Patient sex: F
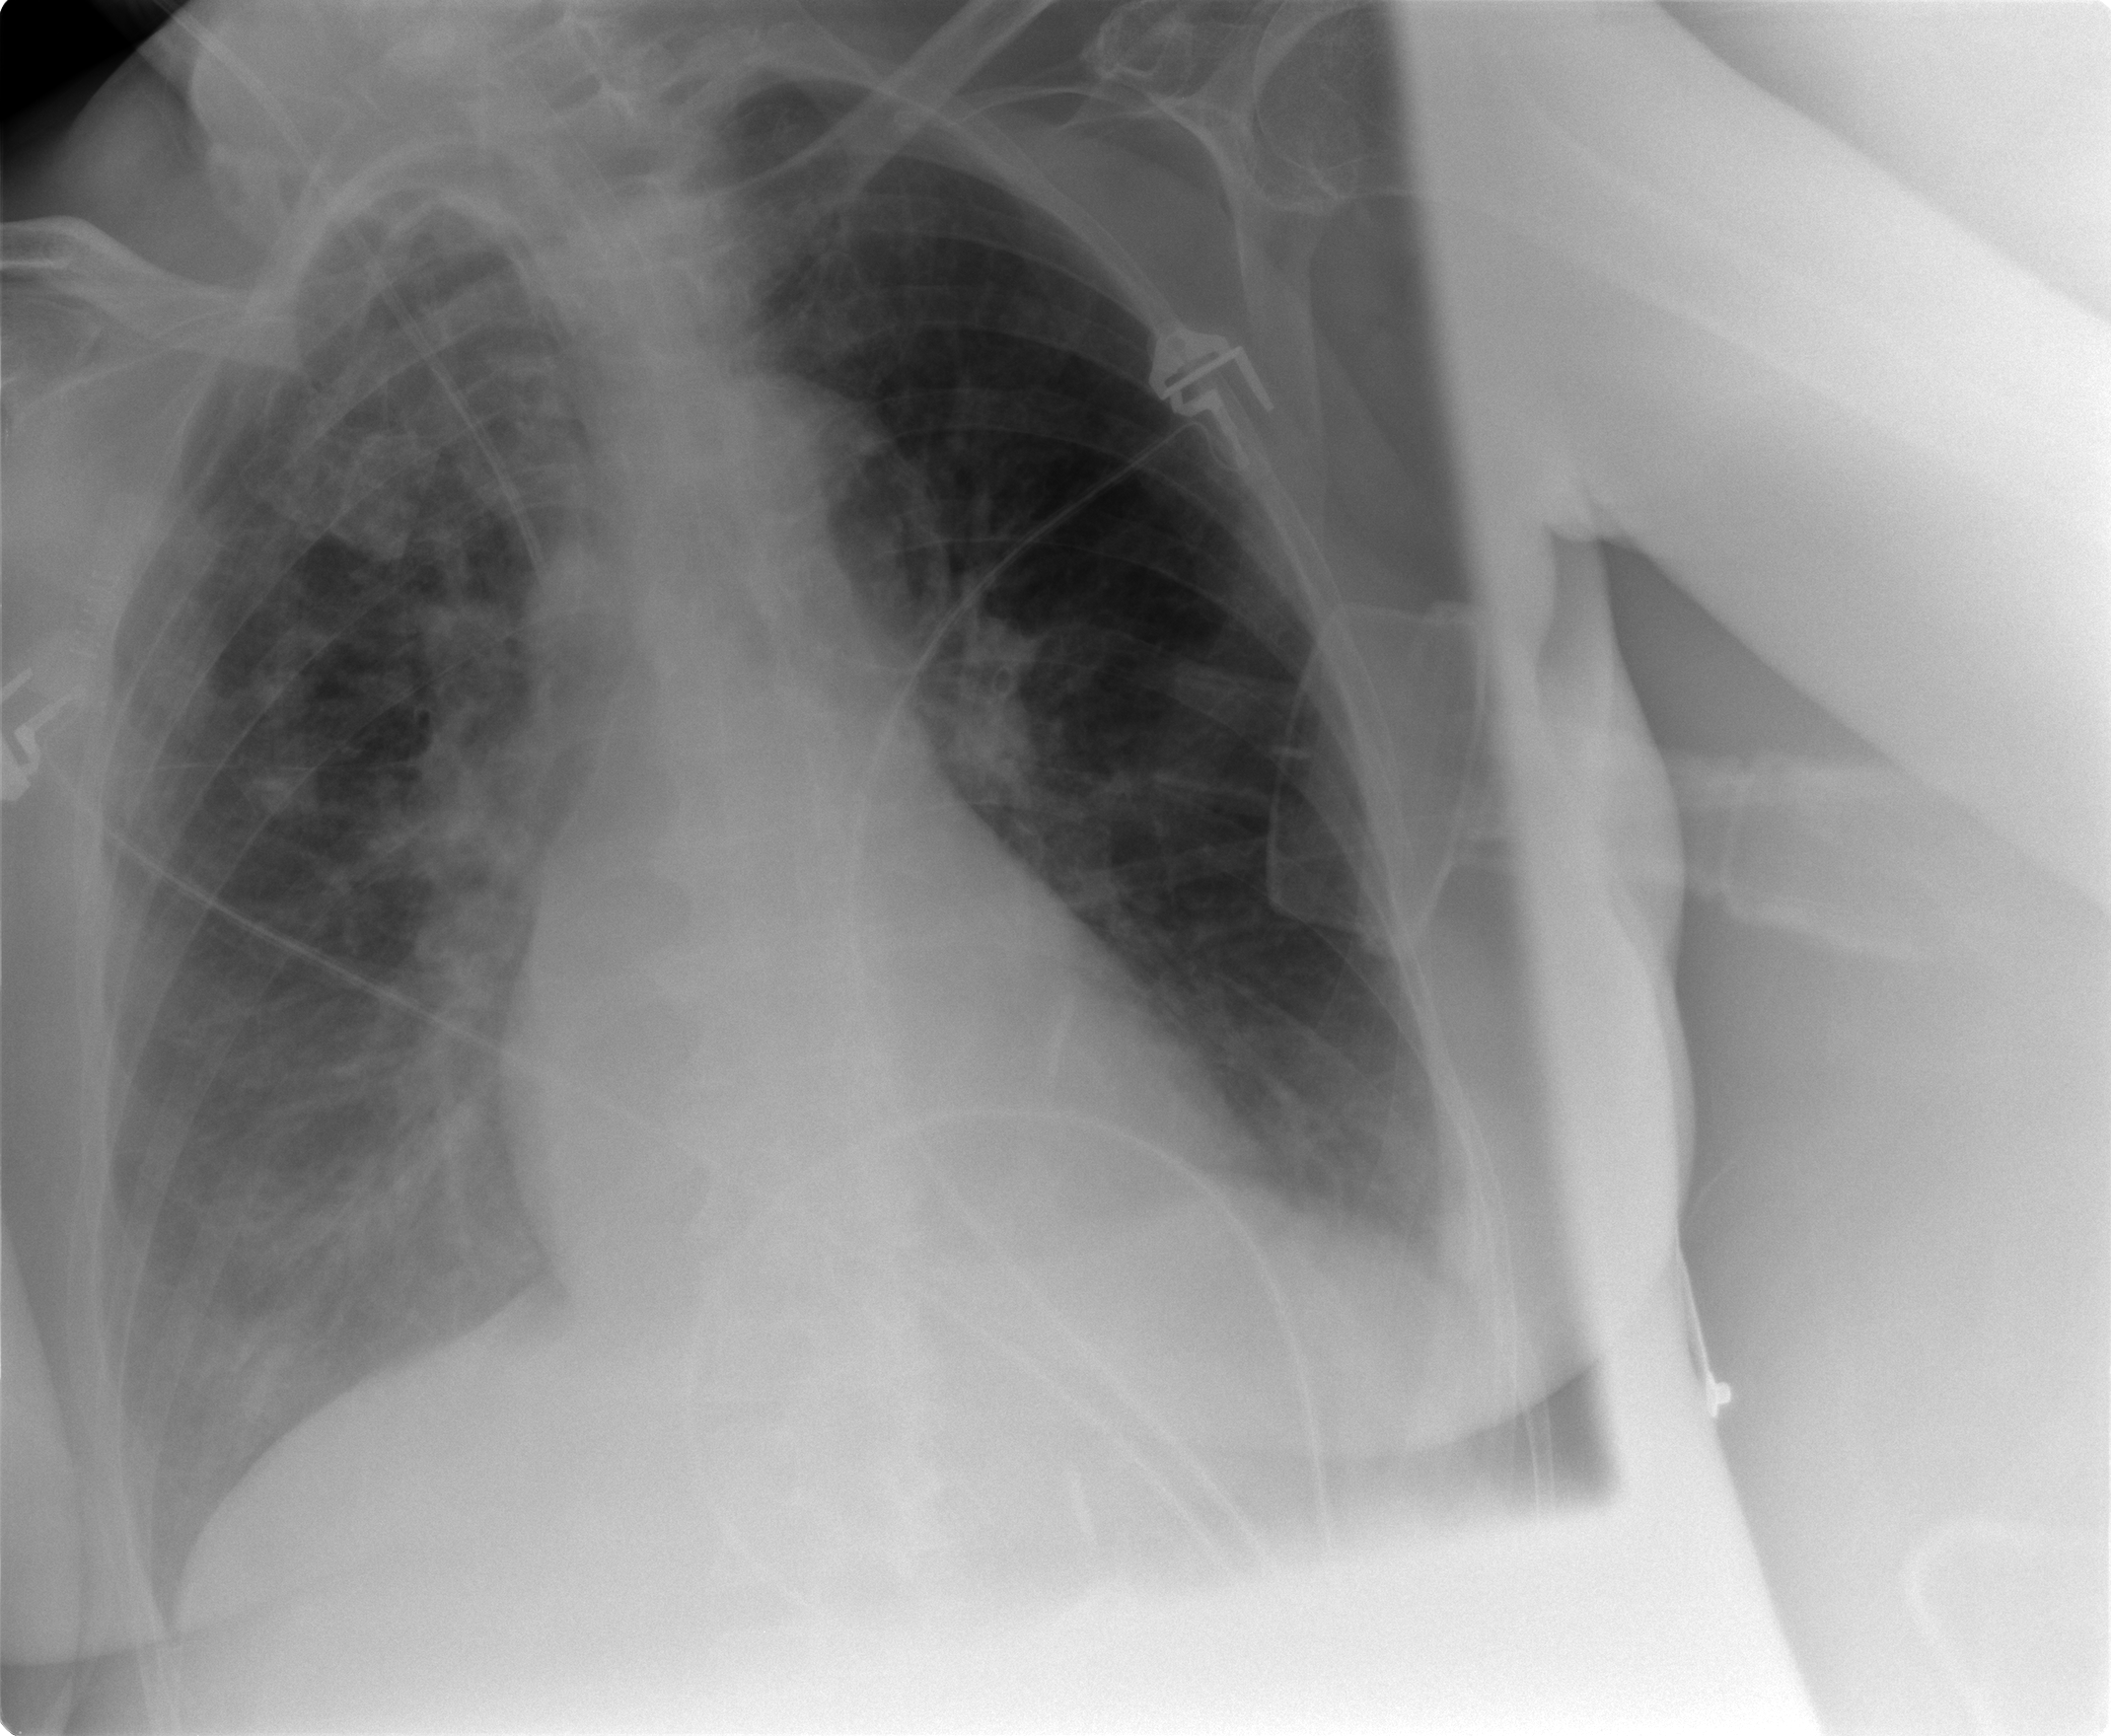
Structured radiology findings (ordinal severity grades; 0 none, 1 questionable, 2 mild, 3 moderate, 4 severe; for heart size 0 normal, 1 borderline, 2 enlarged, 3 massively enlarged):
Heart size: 0
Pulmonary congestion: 2
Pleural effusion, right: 1
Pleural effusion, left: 0
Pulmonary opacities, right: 2
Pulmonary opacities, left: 1
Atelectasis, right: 2
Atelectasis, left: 2